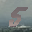
Label: 5